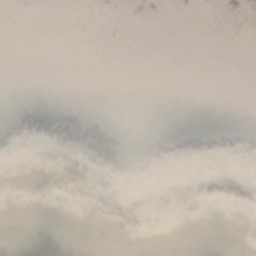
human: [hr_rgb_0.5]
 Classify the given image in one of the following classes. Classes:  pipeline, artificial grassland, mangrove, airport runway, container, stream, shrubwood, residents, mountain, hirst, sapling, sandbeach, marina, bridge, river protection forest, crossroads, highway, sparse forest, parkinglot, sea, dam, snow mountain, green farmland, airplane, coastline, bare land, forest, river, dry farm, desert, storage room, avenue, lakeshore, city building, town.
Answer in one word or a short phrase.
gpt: sandbeach